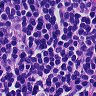
Metastatic tissue present: no